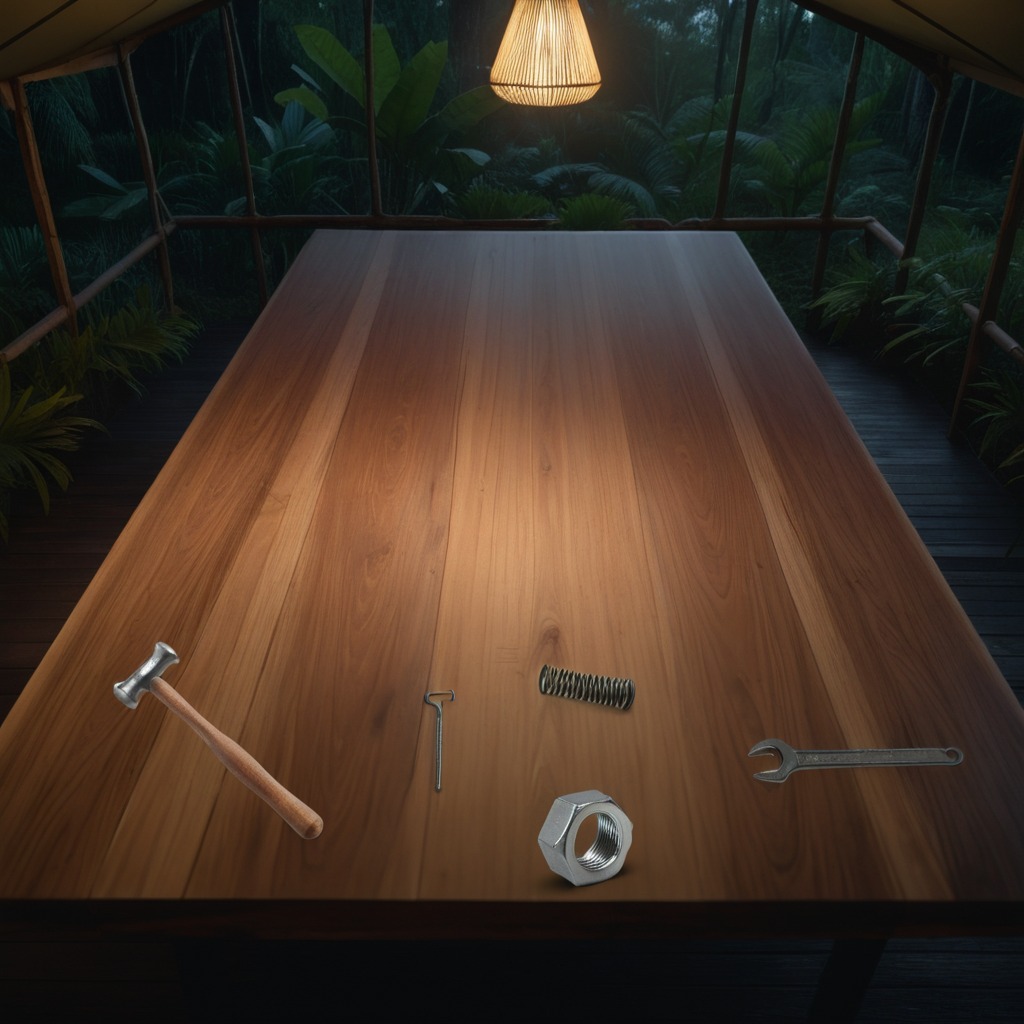
A hammer, an iron nail, a coiled metal spring, a metal nut, and a wrench are lying on the wooden table inside a jungle field workshop tent at night.